Question: I am trying out Python and scikit-learn. I cannot get MLPRegressor to come even close to the data. Where is this going wrong?
'''
from sklearn.neural_network import MLPRegressor
import numpy as np
import matplotlib.pyplot as plt
x = np.arange(0.0, 1, 0.01).reshape(-1, 1)
y = np.sin(2 * np.pi * x).ravel()
reg = MLPRegressor(hidden_layer_sizes=(10,), activation='relu', solver='adam', alpha=0.001,batch_size='auto',
learning_rate='constant', learning_rate_init=0.01, power_t=0.5, max_iter=1000, shuffle=True,
random_state=None, tol=0.0001, verbose=False, warm_start=False, momentum=0.9,
nesterovs_momentum=True, early_stopping=False, validation_fraction=0.1, beta_1=0.9, beta_2=0.999,
epsilon=1e-08)
reg = reg.fit(x, y)
test_x = np.arange(0.0, 1, 0.05).reshape(-1, 1)
test_y = reg.predict(test_x)
fig = plt.figure()
ax1 = fig.add_subplot(111)
ax1.scatter(x, y, s=10, c='b', marker="s", label='real')
ax1.scatter(test_x,test_y, s=10, c='r', marker="o", label='NN Prediction')
plt.show()
'''
The result is not very good:

Thank you.
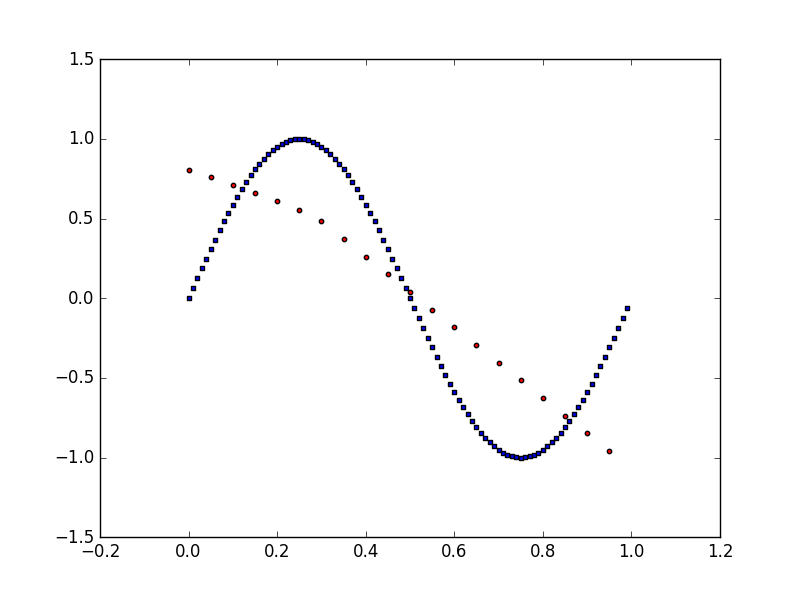
Answer: There are too few points to fit for this non-nonlinear model, so the fit is sensitive to the seed. A good seed helps, but it is not known a priori. You can also add more data points.
By iterating through various seeds, I determined 'random_state=9' to work well. Surely there are others.
'''
from sklearn.neural_network import MLPRegressor
import numpy as np
import matplotlib.pyplot as plt
x = np.arange(0.0, 1, 0.01).reshape(-1, 1)
y = np.sin(2 * np.pi * x).ravel()
nn = MLPRegressor(
hidden_layer_sizes=(10,), activation='relu', solver='adam', alpha=0.001, batch_size='auto',
learning_rate='constant', learning_rate_init=0.01, power_t=0.5, max_iter=1000, shuffle=True,
random_state=9, tol=0.0001, verbose=False, warm_start=False, momentum=0.9, nesterovs_momentum=True,
early_stopping=False, validation_fraction=0.1, beta_1=0.9, beta_2=0.999, epsilon=1e-08)
n = nn.fit(x, y)
test_x = np.arange(0.0, 1, 0.05).reshape(-1, 1)
test_y = nn.predict(test_x)
fig = plt.figure()
ax1 = fig.add_subplot(111)
ax1.scatter(x, y, s=1, c='b', marker="s", label='real')
ax1.scatter(test_x,test_y, s=10, c='r', marker="o", label='NN Prediction')
plt.show()
'''
<URL>
Here are the absolute errors of fits for seed integers 'i = 0..9':
'''
print(i, sum(abs(test_y - np.sin(2 * np.pi * test_x).ravel())))
'''
which yields:
'''
0 13.<PHONE>
1 7.<PHONE>
2 6.<PHONE>
3 5.<PHONE>
4 12.<PHONE>
5 7.<PHONE>
6 7.<PHONE>
7 7.<PHONE>
8 7.<PHONE>
9 2.<PHONE>
'''
Now, we can still improve fitting even with 'random_state=0' by increasing number of target points from 100 to 1000 and the size of hidden layers from 10 to 100:
'''
from sklearn.neural_network import MLPRegressor
import numpy as np
import matplotlib.pyplot as plt
x = np.arange(0.0, 1, 0.001).reshape(-1, 1)
y = np.sin(2 * np.pi * x).ravel()
nn = MLPRegressor(
hidden_layer_sizes=(100,), activation='relu', solver='adam', alpha=0.001, batch_size='auto',
learning_rate='constant', learning_rate_init=0.01, power_t=0.5, max_iter=1000, shuffle=True,
random_state=0, tol=0.0001, verbose=False, warm_start=False, momentum=0.9, nesterovs_momentum=True,
early_stopping=False, validation_fraction=0.1, beta_1=0.9, beta_2=0.999, epsilon=1e-08)
n = nn.fit(x, y)
test_x = np.arange(0.0, 1, 0.05).reshape(-1, 1)
test_y = nn.predict(test_x)
fig = plt.figure()
ax1 = fig.add_subplot(111)
ax1.scatter(x, y, s=1, c='b', marker="s", label='real')
ax1.scatter(test_x,test_y, s=10, c='r', marker="o", label='NN Prediction')
plt.show()
'''
Yielding:
<URL>
Btw, some parameters are unnecessary in your 'MLPRegressor()', such as 'momentum', 'nesterovs_momentum', etc. Check documentation. Also, it helps to seed your examples to make sure the results are reproducible ;)